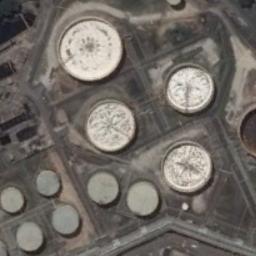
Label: storage_tank